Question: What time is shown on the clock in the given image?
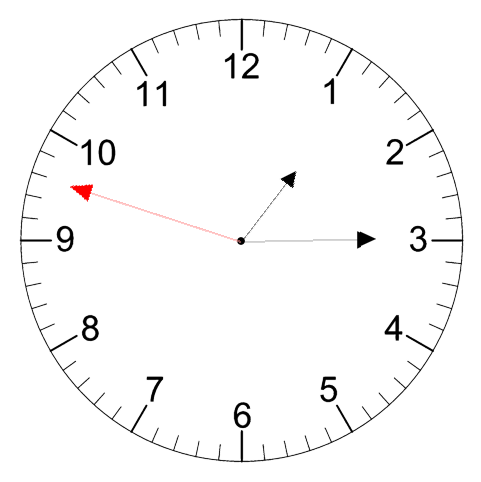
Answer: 01:14:48